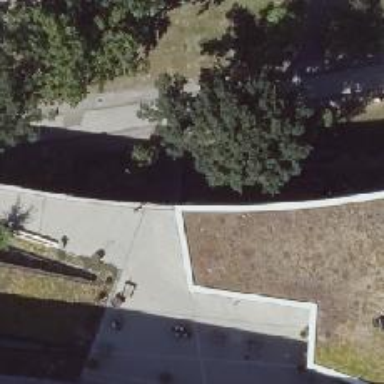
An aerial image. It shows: Footway with metal surface.